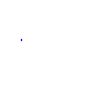
Particle: proton